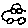
Label: car